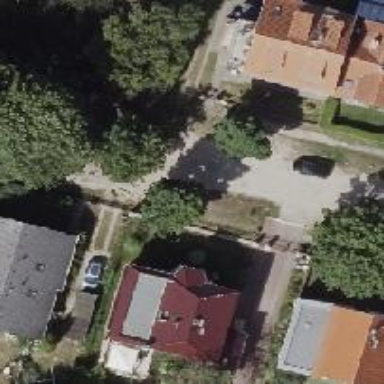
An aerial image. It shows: Residential road.